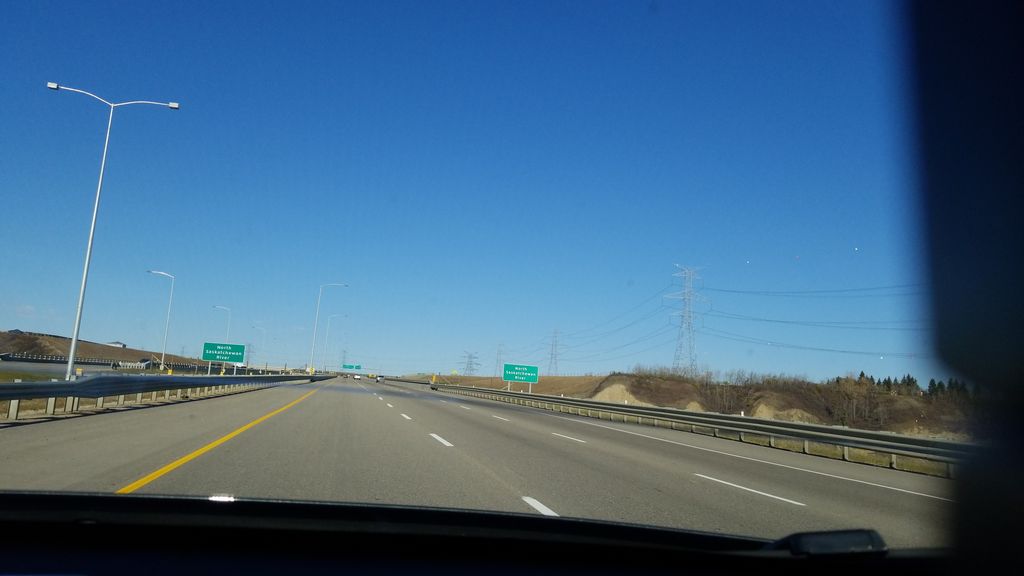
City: edmonton